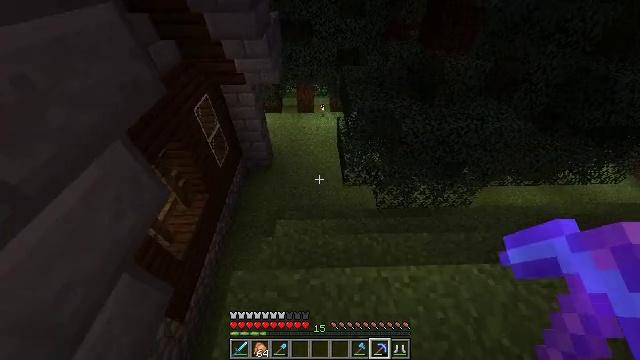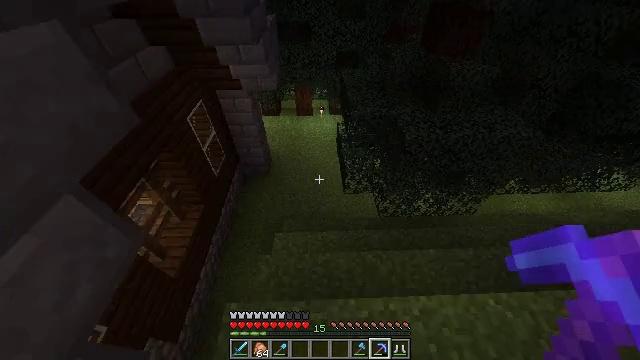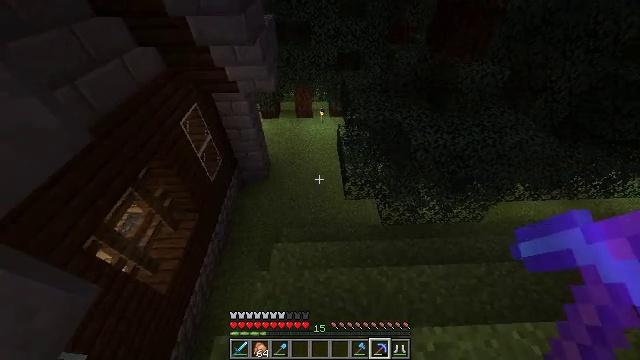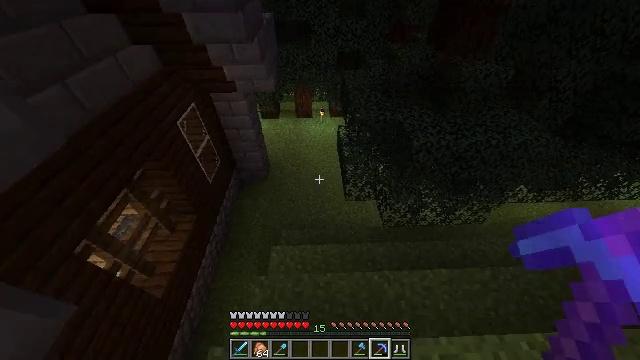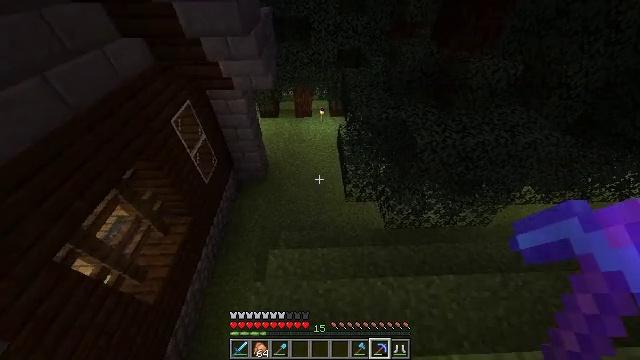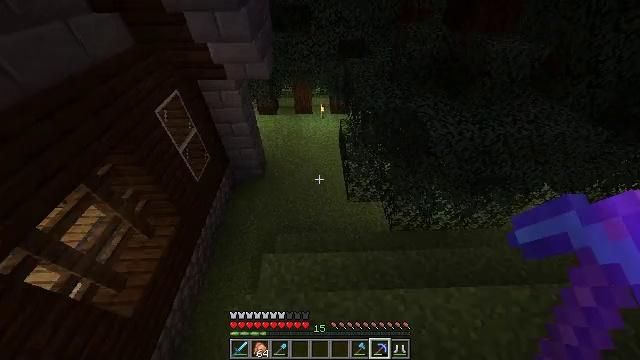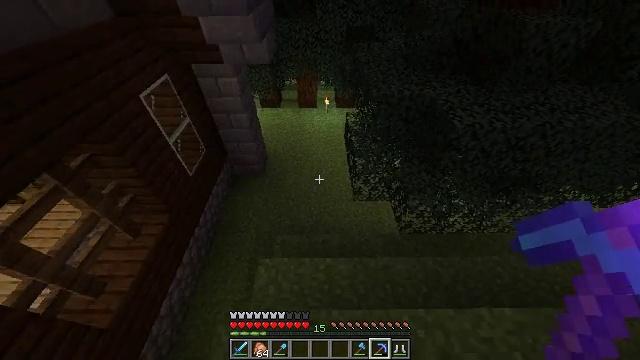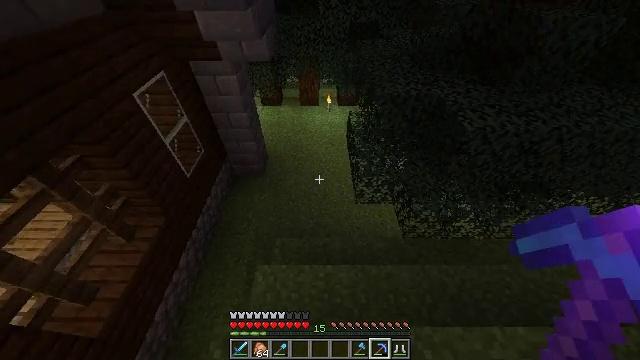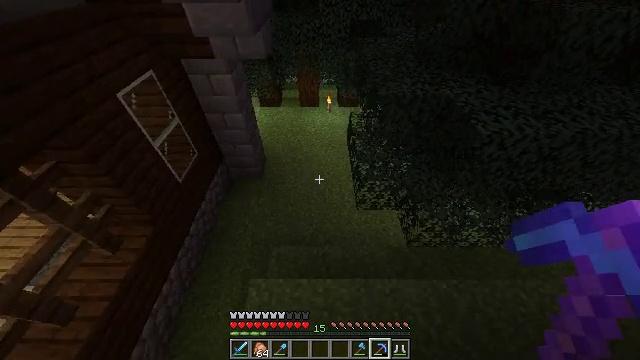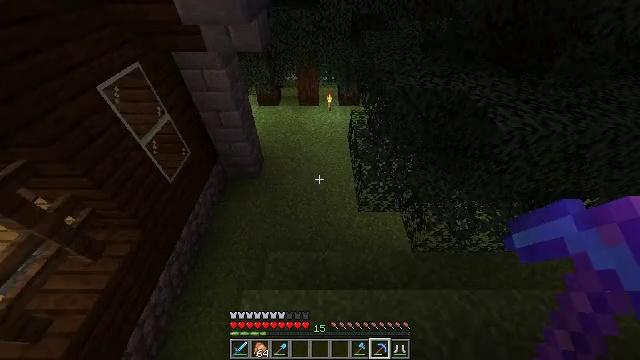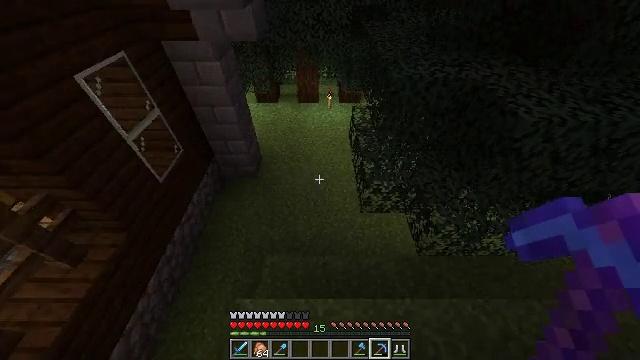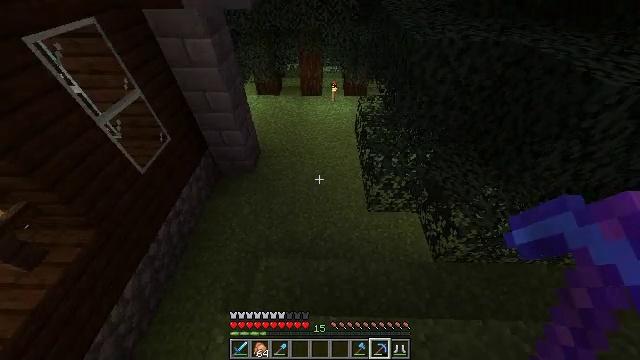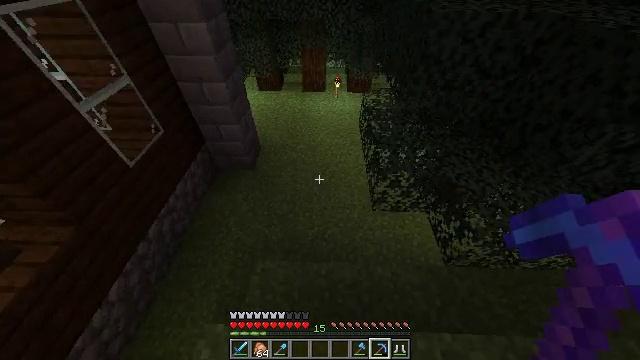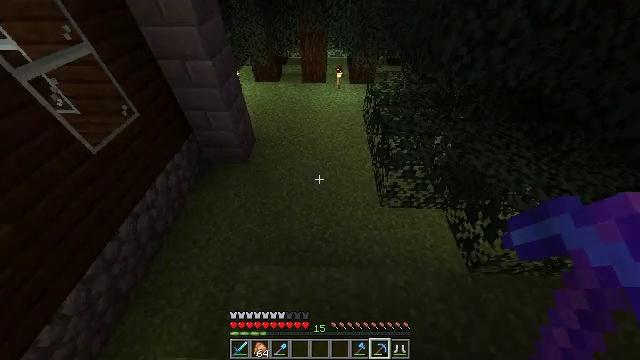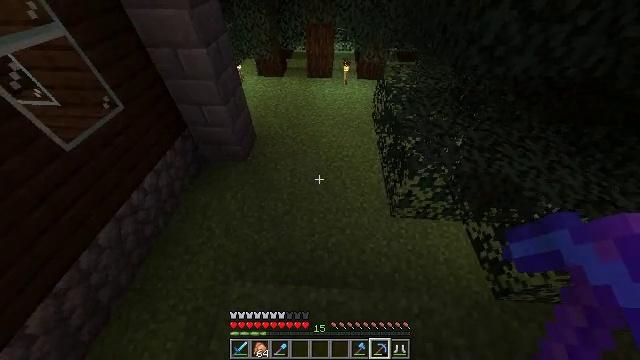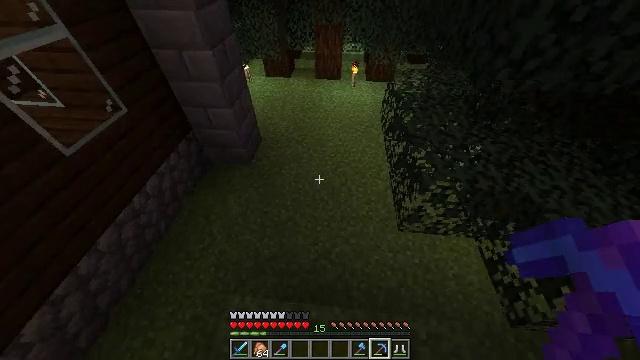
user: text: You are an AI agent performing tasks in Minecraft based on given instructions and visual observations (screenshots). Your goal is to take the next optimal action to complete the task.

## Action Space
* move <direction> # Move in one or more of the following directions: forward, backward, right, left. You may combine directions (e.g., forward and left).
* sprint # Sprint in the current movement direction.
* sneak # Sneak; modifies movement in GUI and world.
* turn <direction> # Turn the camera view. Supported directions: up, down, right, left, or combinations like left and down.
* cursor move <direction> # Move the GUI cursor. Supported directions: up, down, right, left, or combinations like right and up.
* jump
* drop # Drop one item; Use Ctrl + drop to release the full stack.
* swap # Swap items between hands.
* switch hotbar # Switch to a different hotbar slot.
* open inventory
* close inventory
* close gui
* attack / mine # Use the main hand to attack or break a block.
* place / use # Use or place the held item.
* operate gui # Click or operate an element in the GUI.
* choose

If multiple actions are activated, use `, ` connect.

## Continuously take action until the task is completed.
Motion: motion action
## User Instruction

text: Punch the spruce leaves to get saplings.
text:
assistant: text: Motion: move forward
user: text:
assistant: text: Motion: move forward
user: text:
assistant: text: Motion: move forward
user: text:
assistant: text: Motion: move forward
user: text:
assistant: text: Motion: move forward, sprint
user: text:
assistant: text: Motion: move forward, sprint, turn left
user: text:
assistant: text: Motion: move forward, sprint
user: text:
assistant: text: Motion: move forward
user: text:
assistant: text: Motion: move forward
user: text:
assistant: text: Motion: move forward, sprint
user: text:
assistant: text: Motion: move forward, sprint, turn left
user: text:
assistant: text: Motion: move forward, sprint
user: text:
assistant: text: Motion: move forward
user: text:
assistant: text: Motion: move forward, turn left
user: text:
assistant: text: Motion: move forward, turn left
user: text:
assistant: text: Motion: move forward, sprint
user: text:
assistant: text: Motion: move forward, sprint, turn right
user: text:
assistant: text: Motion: move forward, sprint
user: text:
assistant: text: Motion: move forward
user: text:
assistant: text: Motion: move forward
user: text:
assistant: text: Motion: move forward, sprint, turn right and up
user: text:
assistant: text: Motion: move forward, sprint, turn left and up
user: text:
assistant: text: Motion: move forward, sprint, turn left and up
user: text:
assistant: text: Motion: move forward, turn left and up
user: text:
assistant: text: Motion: move forward, turn left and up
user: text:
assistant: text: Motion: move forward, turn left and up
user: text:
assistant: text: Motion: move forward, sprint, turn left and up
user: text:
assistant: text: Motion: move forward, sprint, turn left and up
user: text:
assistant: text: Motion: move forward, sprint, turn up
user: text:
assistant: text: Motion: move forward, sprint, turn right and up